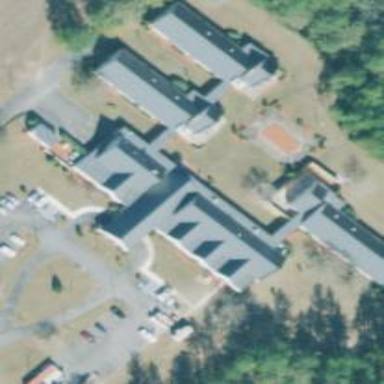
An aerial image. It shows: Hospital.